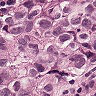
Metastatic tissue present: yes